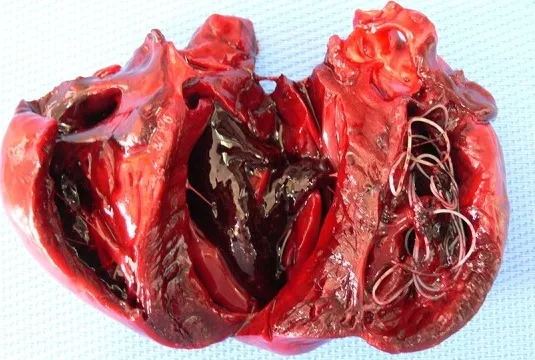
Adult Dirofilaria immitis in the heart of male.
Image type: medical_photograph (other_medical_photograph)